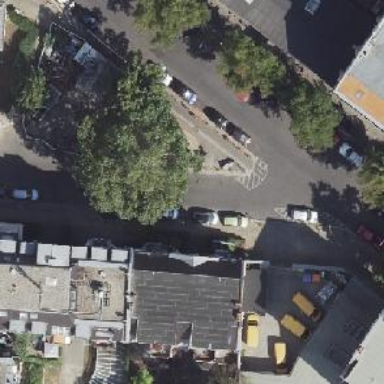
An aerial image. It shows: There is parking obstacle present in the area.